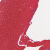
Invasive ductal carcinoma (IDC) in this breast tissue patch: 0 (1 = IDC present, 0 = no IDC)